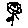
Label: flower